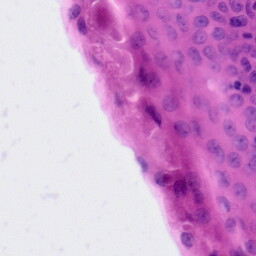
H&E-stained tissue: Tonsil